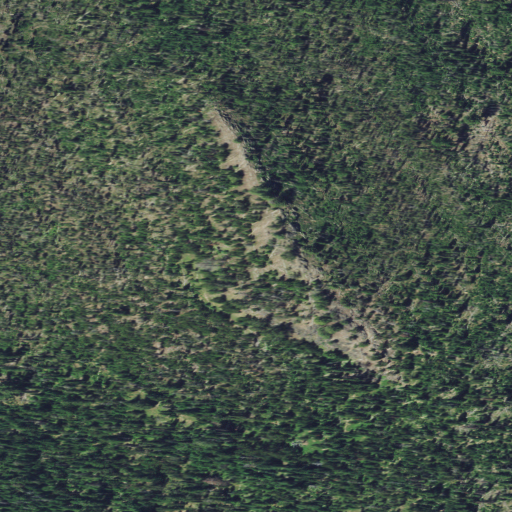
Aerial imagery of ridge(s) in Oregon named Castle Ridge containing only evergreen forest